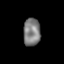
Tissue: lung
Cell type: Epithelial cells
Senescence score: 0.2252
Nuclear area (px): 469
Mean DAPI intensity: 124.915